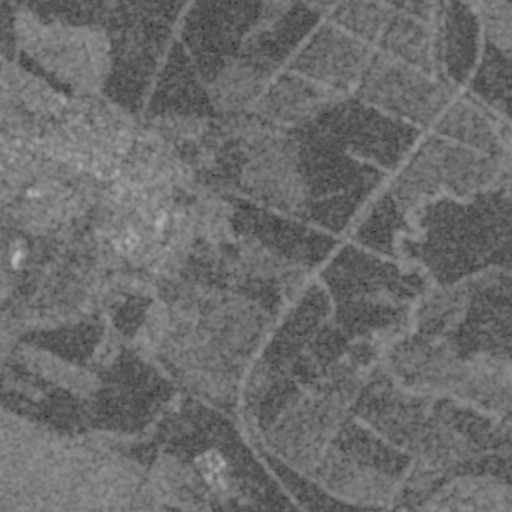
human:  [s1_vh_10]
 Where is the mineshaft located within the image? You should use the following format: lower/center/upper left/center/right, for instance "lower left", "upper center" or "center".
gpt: The mineshaft is located in the center left of the image.
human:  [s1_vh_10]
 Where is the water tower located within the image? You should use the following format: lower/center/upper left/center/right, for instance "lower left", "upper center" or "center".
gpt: The water tower is located in the center left of the image.
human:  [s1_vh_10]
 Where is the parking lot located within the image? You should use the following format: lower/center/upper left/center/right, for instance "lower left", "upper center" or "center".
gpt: There is no parking lot in the image.

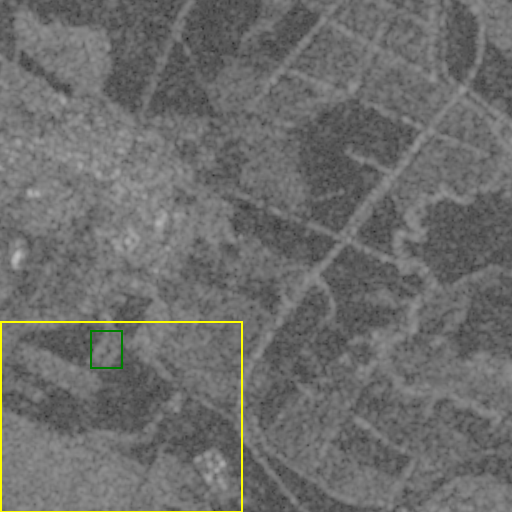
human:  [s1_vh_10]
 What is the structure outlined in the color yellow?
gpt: The structure outlined in yellow is a crop field.
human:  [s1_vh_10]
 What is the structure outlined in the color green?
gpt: The structure outlined in green is a park.
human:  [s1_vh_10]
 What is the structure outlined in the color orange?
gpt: There is no orange outline.